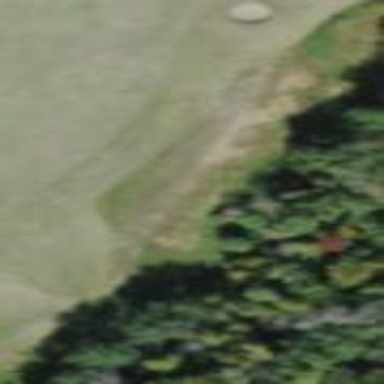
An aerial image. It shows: Sand bunker on golf course.